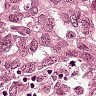
Metastatic tissue present: yes